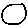
Label: circle